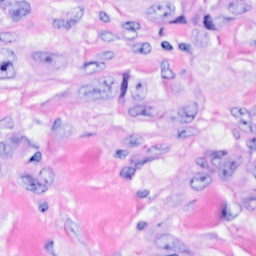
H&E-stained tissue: Breast